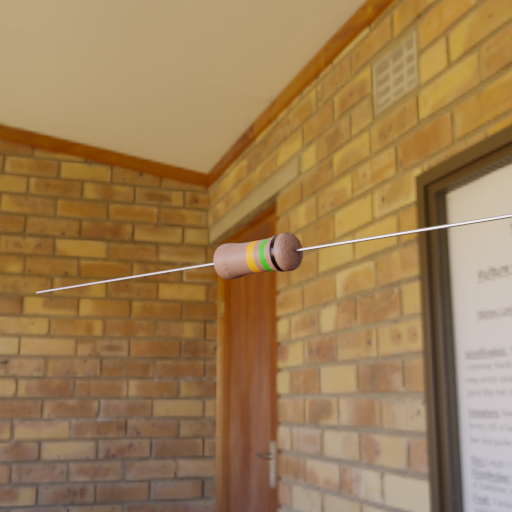
Resistor colour bands (in order): orange, green, black